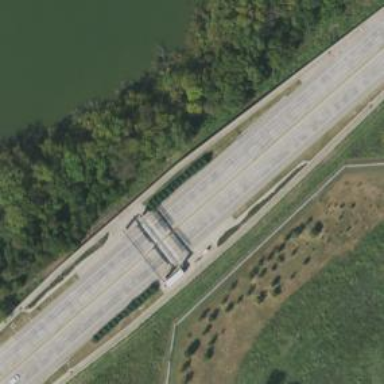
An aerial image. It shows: Toll gantry on the road.